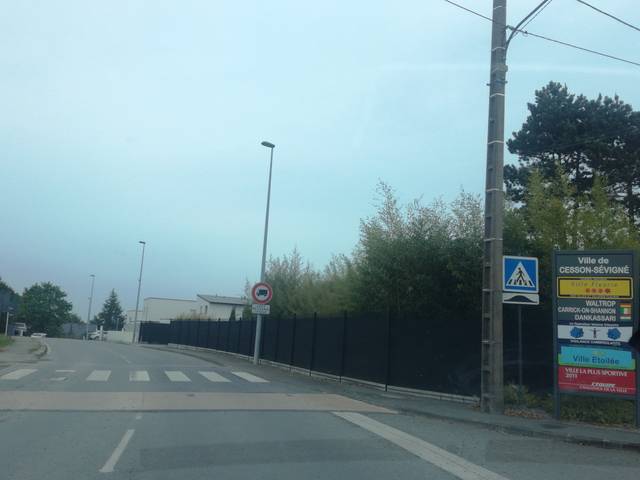
Region: France
Coordinates: 48.1, -1.605